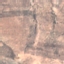
Land use / land cover class: PermanentCrop